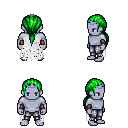
a pixel art fantasy rpg character, male body template, dark elf, purple skin, white tattered cape, metal pants, green ponytail hairstyle, purple tiara, cloth bracers, four views (front, back, left, right), 2x2 character sprite sheet, small pixel art, hard edges, no anti-aliasing